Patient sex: M
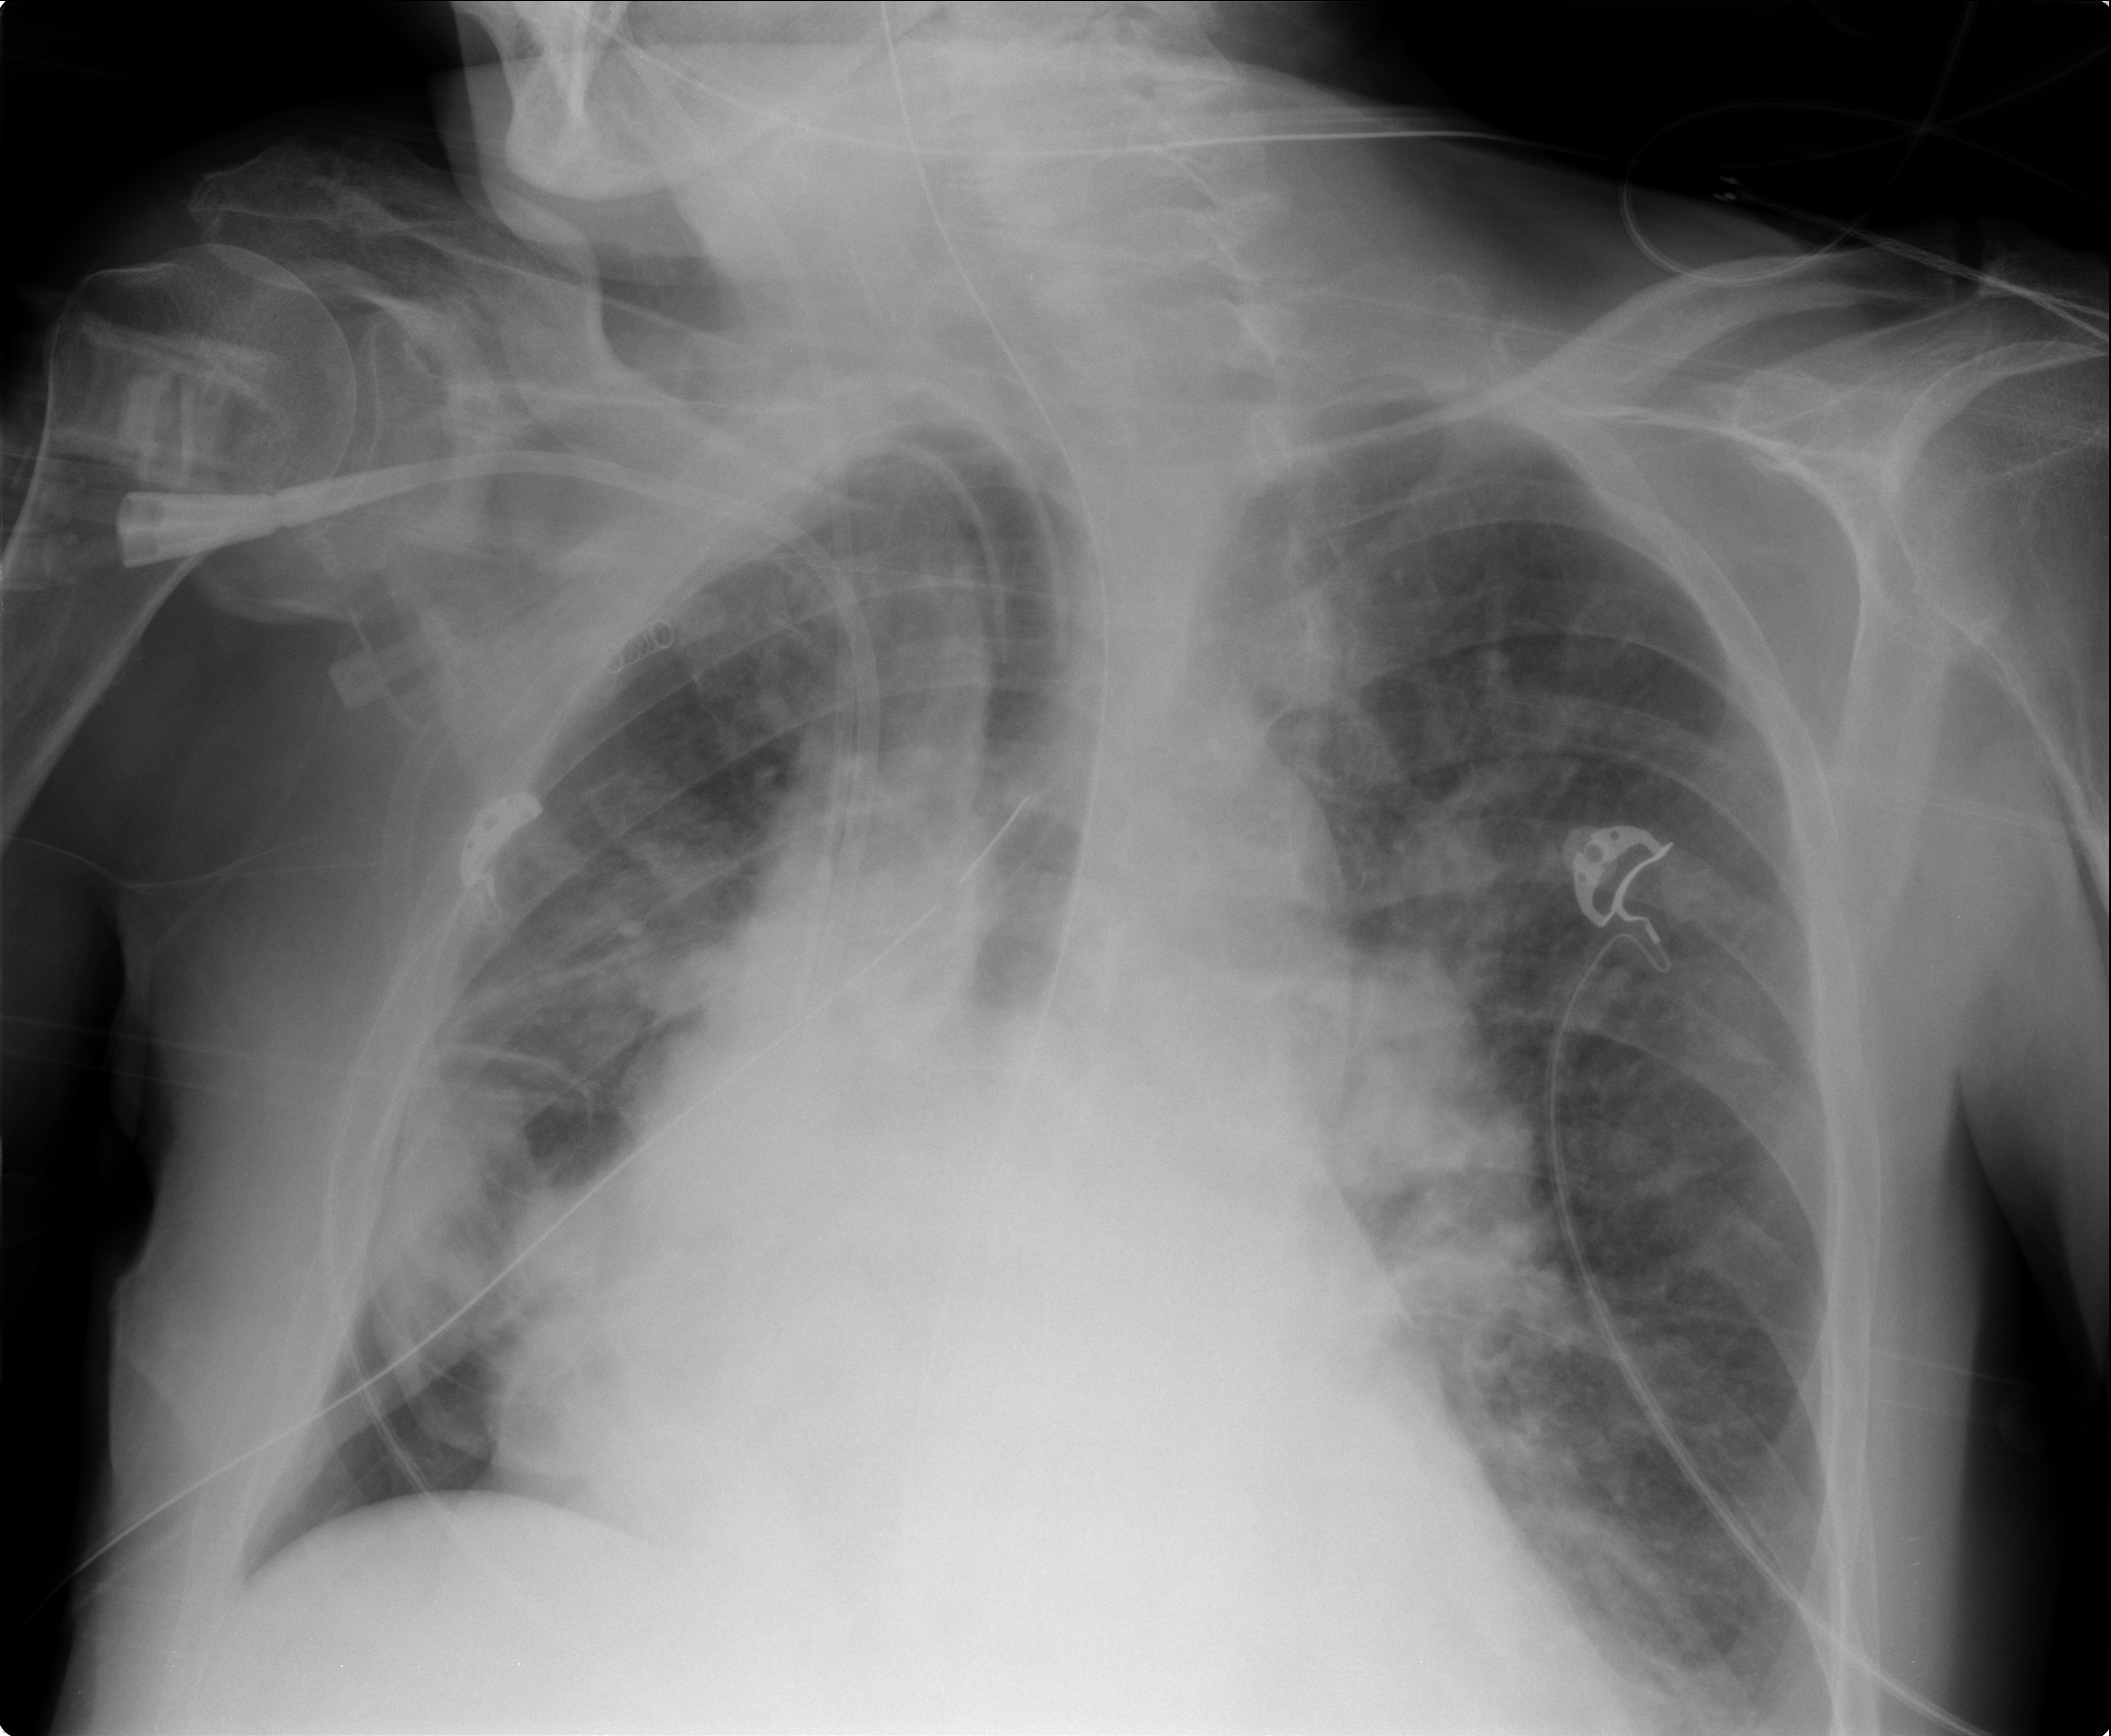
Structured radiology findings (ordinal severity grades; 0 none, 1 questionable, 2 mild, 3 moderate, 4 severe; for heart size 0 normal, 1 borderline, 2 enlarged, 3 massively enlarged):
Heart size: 3
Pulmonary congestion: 3
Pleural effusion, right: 2
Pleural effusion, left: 2
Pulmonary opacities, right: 3
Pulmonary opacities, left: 2
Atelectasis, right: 3
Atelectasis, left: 2